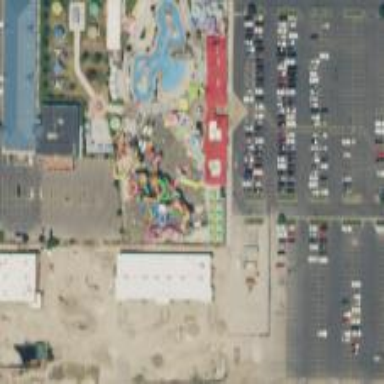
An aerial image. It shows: Water slide attraction.